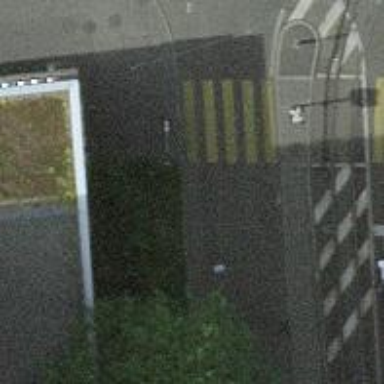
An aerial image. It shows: Road crossing with traffic signals.